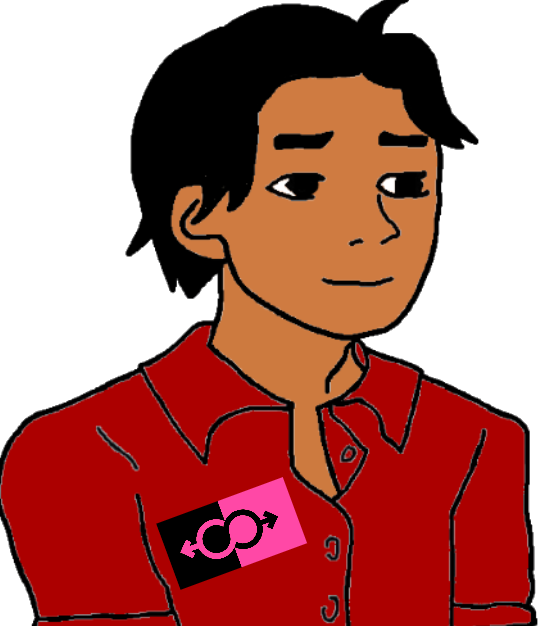
Label: 5_Trad_Boywife